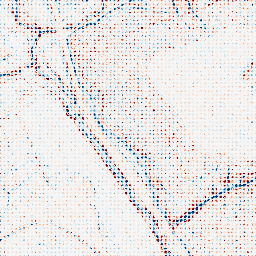
Category: edge_preserving
Decomposition family: bilateral
Decomposition parameters: d: 5
sigma_color: 100
sigma_space: 75
Upsampling method: sinc_hamming
Upsampling parameters: scale: 8
kernel_size: 4
Upsampling scale: 8